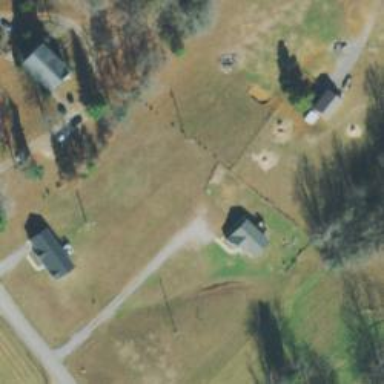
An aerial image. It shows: Driveway leading to service road.